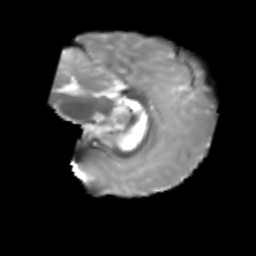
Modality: T2w
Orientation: sagittal
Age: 6
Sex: male
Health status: healthy